Question: i tried to installed Android Compatibility to platform 2.2 by clicking right click on my project , android tools , add support library then i got these messages
'''
[2012-12-08 06:13:12 - SDK Manager] Fetching https://dl-ssl.google.com/android/repository/addons_list-1.xml
[2012-12-08 06:13:18 - SDK Manager] Validate XML
[2012-12-08 06:13:18 - SDK Manager] Parse XML
[2012-12-08 06:13:18 - SDK Manager] Fetched Add-ons List successfully
[2012-12-08 06:13:18 - SDK Manager] Fetching URL: https://dl-ssl.google.com/android/repository/repository-6.xml
[2012-12-08 06:13:21 - SDK Manager] Validate XML: https://dl-ssl.google.com/android/repository/repository-6.xml
[2012-12-08 06:13:21 - SDK Manager] Parse XML: https://dl-ssl.google.com/android/repository/repository-6.xml
[2012-12-08 06:13:21 - SDK Manager] Found Android SDK Platform-tools, revision 12
[2012-12-08 06:13:21 - SDK Manager] Found Android SDK Tools, revision 20
[2012-12-08 06:13:21 - SDK Manager] Fetching URL: https://dl-ssl.google.com/android/repository/addon.xml
[2012-12-08 06:13:26 - SDK Manager] Validate XML: https://dl-ssl.google.com/android/repository/addon.xml
[2012-12-08 06:13:26 - SDK Manager] Fetching URL: http://software.intel.com/sites/landingpage/android/addon.xml
[2012-12-08 06:13:28 - SDK Manager] Validate XML: http://software.intel.com/sites/landingpage/android/addon.xml
[2012-12-08 06:13:28 - SDK Manager] Done loading packages.
'''
then i tried to make new Gridlayout on my XML layout but eclipse eclipse doesn't recognize this layout.
1. has the gridlayout installed?
2. if yes how could i use it
3. if i could use it, when i will install the apk on my phone(2.2) have i installed the library on my phone too? of it is moved with apk?
# Edit
this is what i got when i open the SDK manager , i am from Syria so is that because Google forbidden its products to syrian?

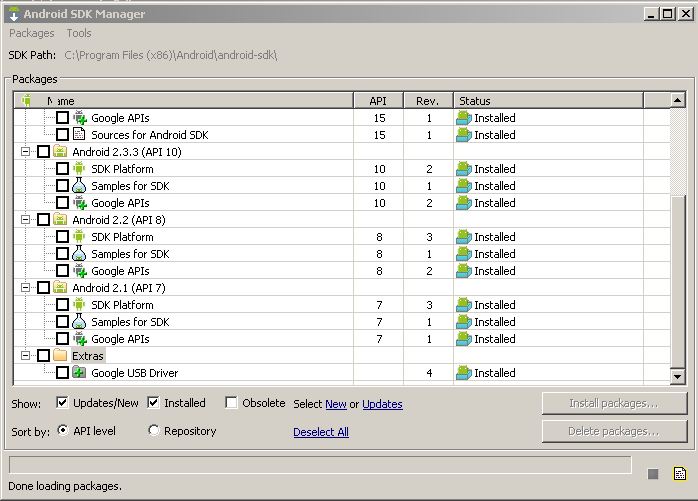
Answer:  part of the support library. After you've downloaded the support library, you'll find an Android library project in your local sdk folder located at:
'''
<sdk_folder>\extrasndroid\compatibility7\gridlayout
'''
Set it up as dependency of the project you're working on. After that, you'll need to make sure you point any references throughout your project to this one, and not the level 15 version, in order to support pre-ICS devices. Usage should be similar, if not identical.